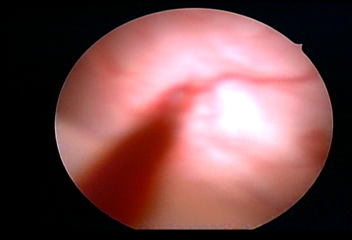
Modality: WLC
Class: Normal mucosa
Bladder cancer association: No